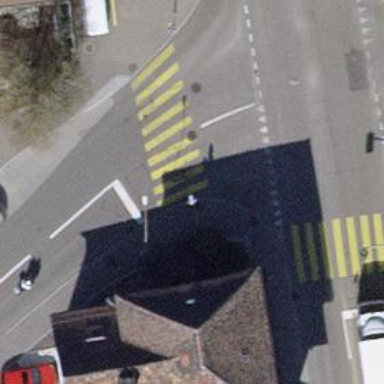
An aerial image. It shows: Road crossing with traffic signals.